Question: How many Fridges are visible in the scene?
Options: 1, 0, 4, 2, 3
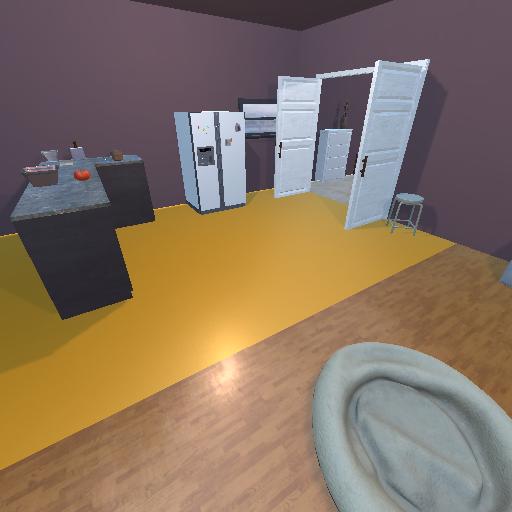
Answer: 1